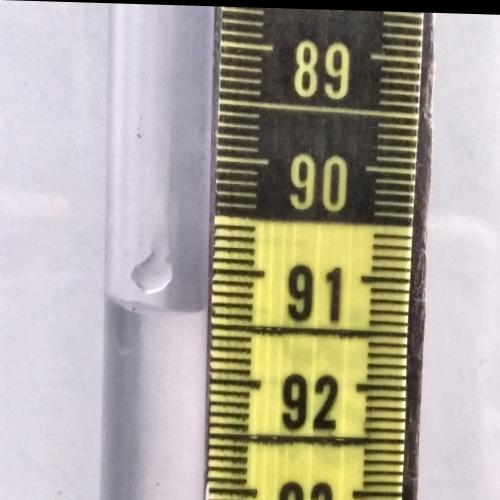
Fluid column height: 91.4 cm